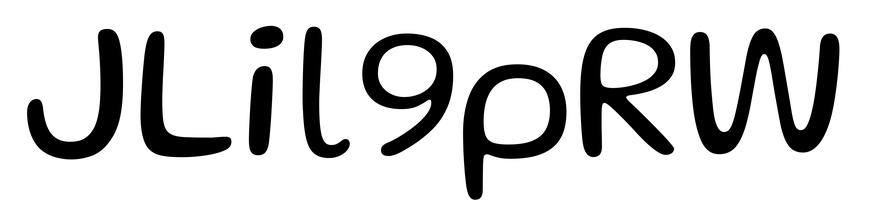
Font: Gluten_Light